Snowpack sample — Snodgrass Mountain, Crested Butte, Colorado (2/4/25, 12:06 PM MST)
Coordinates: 38.923, -106.968
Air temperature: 35 °F
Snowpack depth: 80 cm
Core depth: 80 cm
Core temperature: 32 °F
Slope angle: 14°, slope face: 78°
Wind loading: low
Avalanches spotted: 0
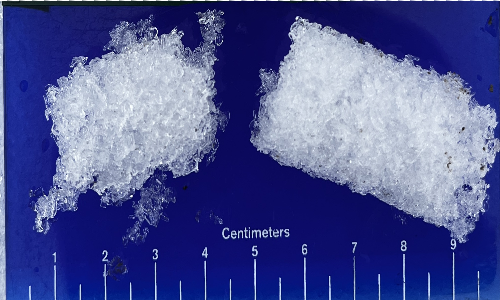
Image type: core
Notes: No avalanches nearby, unusually warm weather for the last month reported by residents, Collected 25 yards from treeline